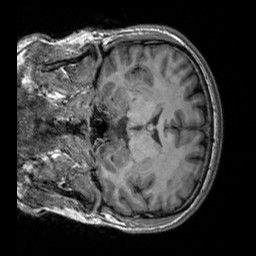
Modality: T1w
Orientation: coronal
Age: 39
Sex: male
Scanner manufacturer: siemens
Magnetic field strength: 3 T
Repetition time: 2.3 s
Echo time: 0.00303 s